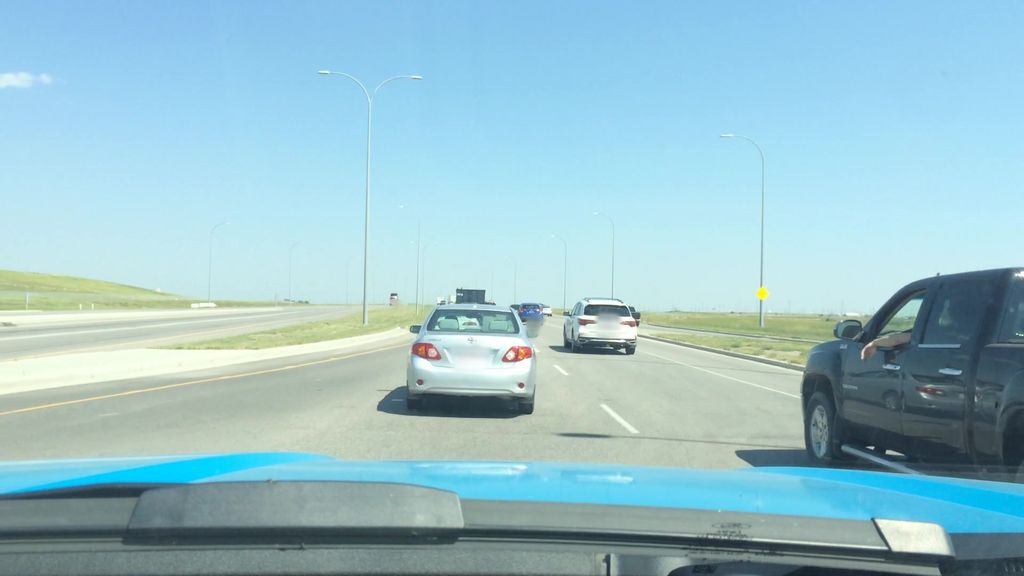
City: calgary